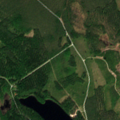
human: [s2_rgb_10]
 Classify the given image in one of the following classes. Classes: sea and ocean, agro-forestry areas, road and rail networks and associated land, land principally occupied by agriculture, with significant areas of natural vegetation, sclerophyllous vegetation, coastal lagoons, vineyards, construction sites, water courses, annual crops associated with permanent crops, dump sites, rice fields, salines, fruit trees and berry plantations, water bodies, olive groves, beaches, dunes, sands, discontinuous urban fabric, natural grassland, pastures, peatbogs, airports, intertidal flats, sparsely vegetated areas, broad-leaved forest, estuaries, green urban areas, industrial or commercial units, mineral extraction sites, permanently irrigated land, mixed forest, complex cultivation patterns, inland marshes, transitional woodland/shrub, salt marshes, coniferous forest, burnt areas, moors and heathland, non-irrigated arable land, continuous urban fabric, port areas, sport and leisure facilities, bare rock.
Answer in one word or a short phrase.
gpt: coniferous forest, mixed forest, transitional woodland/shrub, water bodies